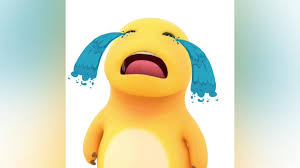
Label: nailong